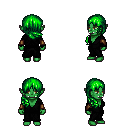
a pixel art fantasy rpg character, female body template, orc, green skin, gray robe, gold greaves, green right-swept hairstyle, leather bracers, four views (front, back, left, right), 2x2 character sprite sheet, small pixel art, hard edges, no anti-aliasing